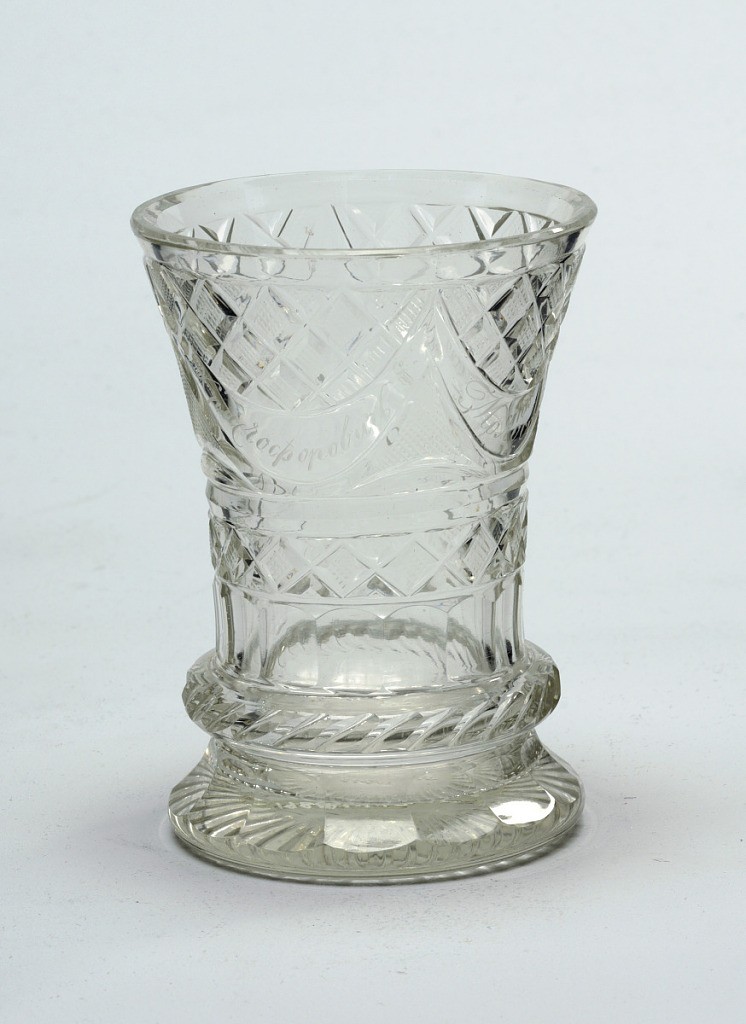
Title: beaker
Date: ca. 1827
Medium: glass
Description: Beaker-shaped body, flared towards top, flared base; cut with wide flutes bottom, a projecting hatched ring above, bands of flutes and strawberry diamonds above that, at top a wide band of swags engraved with an inscrip- tion, strawberry diamonds and fine diamonds above; rayed flutes on bottom.